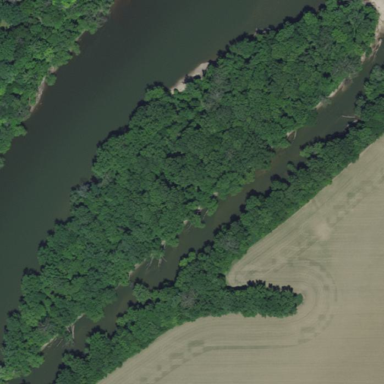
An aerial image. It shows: Islet covered with woodland.